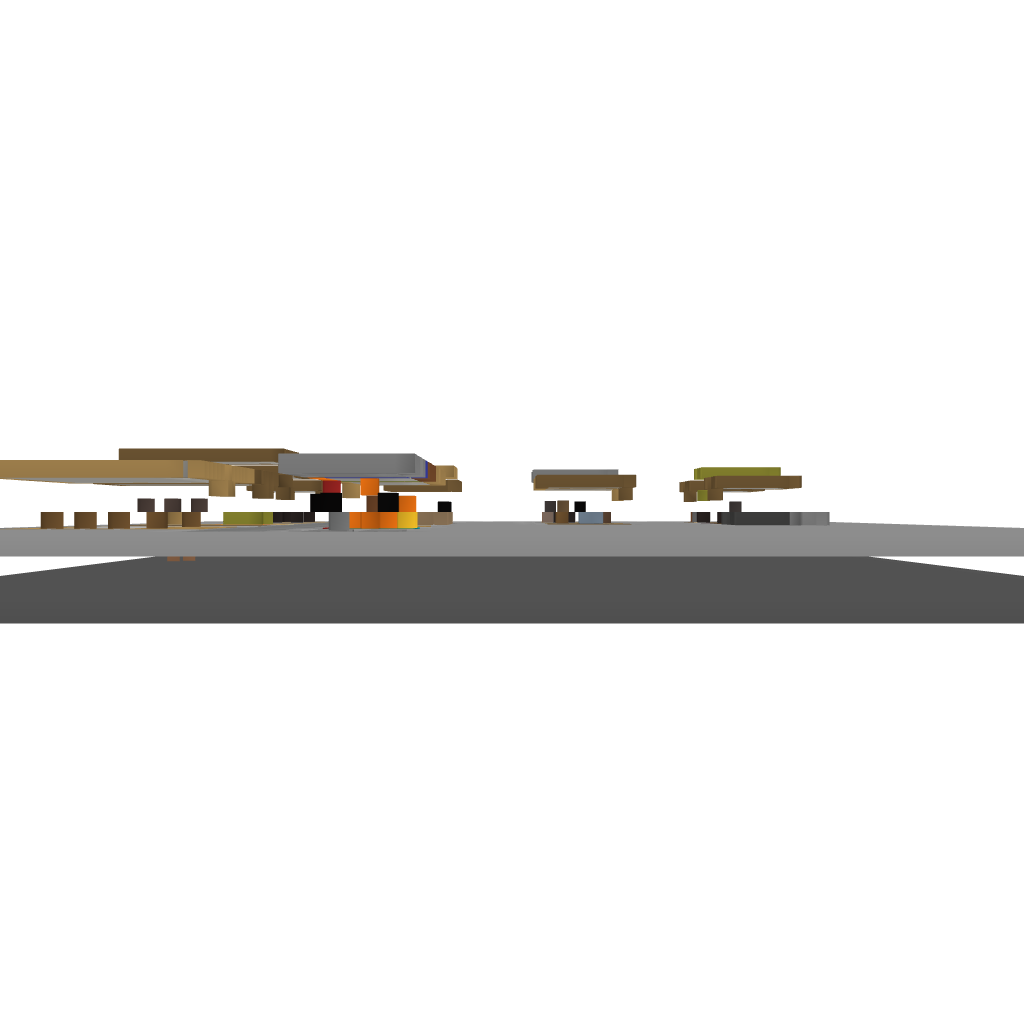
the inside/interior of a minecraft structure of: A medium town